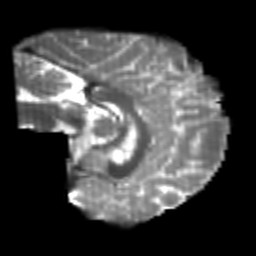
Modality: T2w
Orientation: sagittal
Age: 26
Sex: male
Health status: healthy
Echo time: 0.074 s